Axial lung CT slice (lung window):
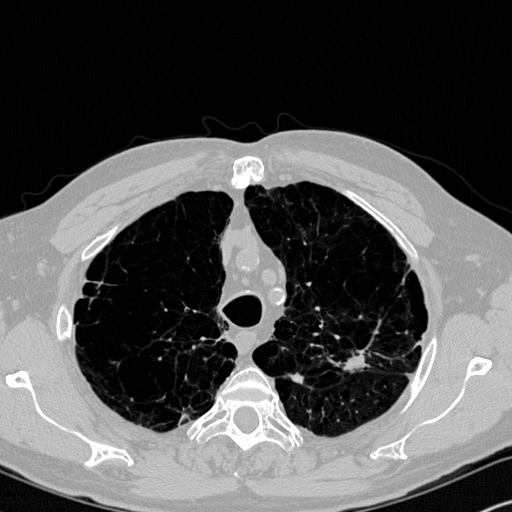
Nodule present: yes
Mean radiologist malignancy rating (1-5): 4